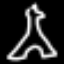
Label: The Eiffel Tower